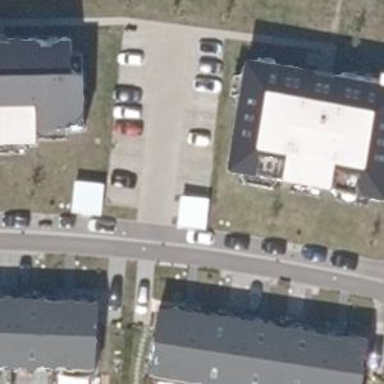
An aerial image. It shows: Parking aisle designated as service road.